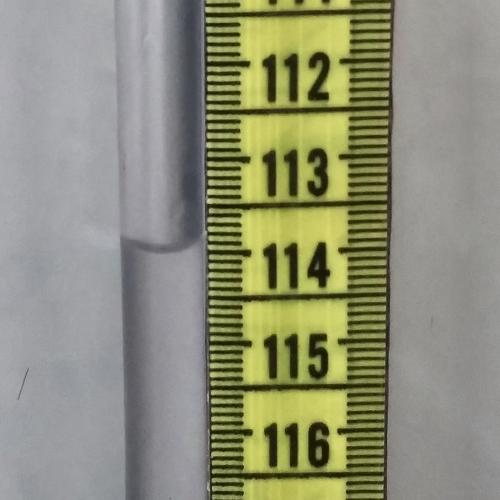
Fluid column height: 113.9 cm